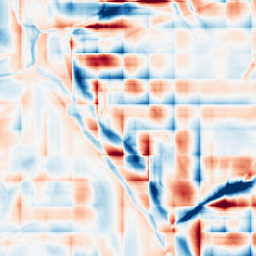
Category: wavelet
Decomposition family: wavelet_dwt
Decomposition parameters: wavelet: db2
level: 5
Upsampling method: quintic
Upsampling parameters: scale: 4
Upsampling scale: 4